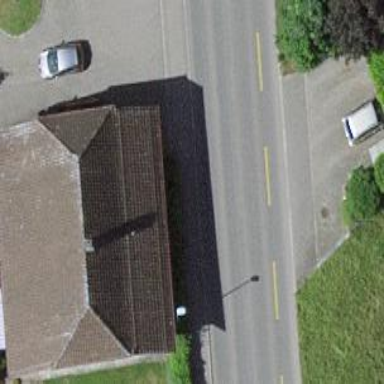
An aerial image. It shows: Simple house.